Field crop: maize
Growth stage: 2
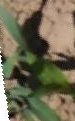
Species: maize